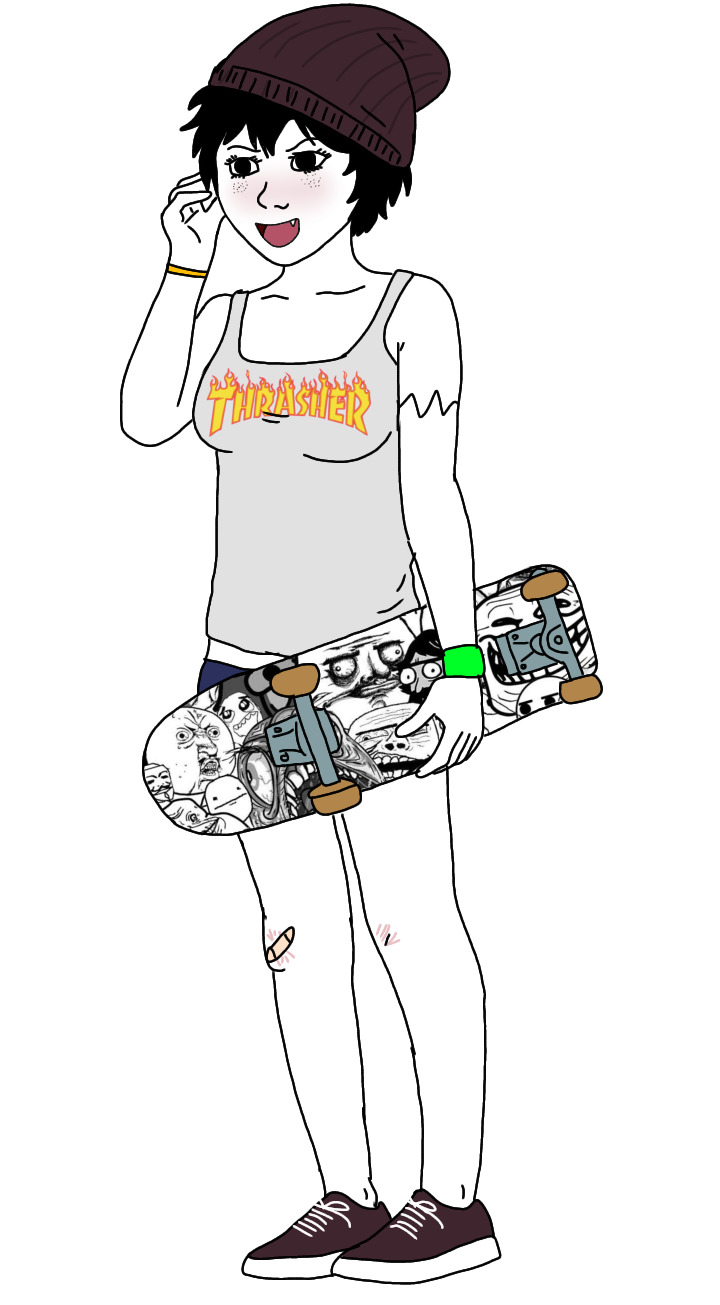
Label: 5_Tomboy